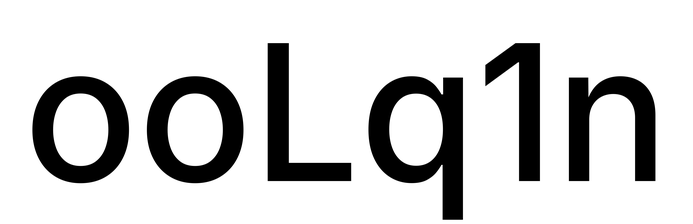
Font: Inter_Medium